Question: so I used the <URL> plugin to rotate the ticks on the xaxis of my flot chart, the problem though is, it shows up twice;

do any of you know why this is happenning?
here's the code I'm using for this, you'll notice I'm not specifically adding the ticks;
'''
//sample data
var mainDataSet = {name:'1 - WOMENS OUTERWEAR', Actual: 181.8, Budget:15.7, BudgetVar: 8.4 } ,
{name:'2 - WOMENS LINGERIE', Actual: 12.5, Budget:6.0, BudgetVar: -1.3 } ,
{name:'3 - KIDSWEAR', Actual: 8.7, Budget:13.2, BudgetVar:0.8 } ,
{name:'5 - MENSWEAR', Actual: 4.9, Budget:4.4, BudgetVar: 0.5 } ,
{name:'6 - WOMEN FOOTWEAR+ACCES', Actual: 354.0, Budget:16.5, BudgetVar: 14.7 }
];
var graph_options = {
series: {
lines: { show:false , fillColor:'#CDD0D1', fill:true},
points: { show: false },
color: '#3B80F7',
},
grid: {
hoverable: true,
clickable: true,
show:true,
borderWidth: 0.5,
backgroundColor: { colors: ["#FFF", "#CDD0D1"] }
},
xaxis: {
mode: "categories",
//tickLength: 1,
rotateTicks: 45
}
};
var barGraphData = []; //graph_settings
var graph_settings = {label: dataSets[c].label,
data: mainDataSet,
bars: { show: true , align: "center", barWidth: 0.5},
color: '#3B80F7'
};
barGraphData.push(graph_settings);
var barGraph = $.plot($("#bar_graph_canvas"), barGraphData, graph_options);
'''
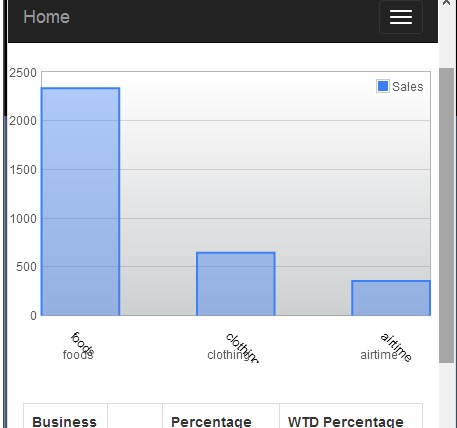
Answer: Ok, so according <URL> this is a known issue for flot since 0.8.1, the work around is to add this in your styling until the issue is resolved;
'''
div.xAxis div.tickLabel { display:none }
'''
NB: make sure you put this in a style tag INSIDE YOUR HEAD TAG or BEFORE you include your flot chart plugin, so that the default styling can be overridden